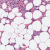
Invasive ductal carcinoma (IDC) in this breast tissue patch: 1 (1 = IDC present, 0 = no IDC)